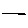
Label: line